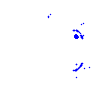
Particle: electron